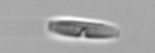
Label: pennate